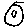
Label: moon